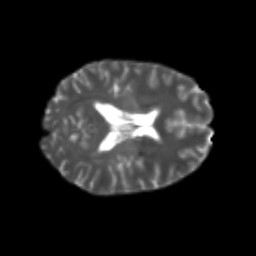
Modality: T2w
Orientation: axial
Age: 24
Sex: female
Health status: healthy
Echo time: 0.074 s